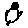
Label: bird